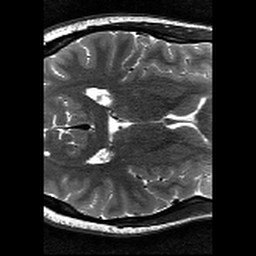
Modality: T2w
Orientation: axial
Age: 19
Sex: female
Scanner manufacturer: siemens
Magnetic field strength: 3 T
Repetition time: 11.39 s
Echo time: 0.09 s